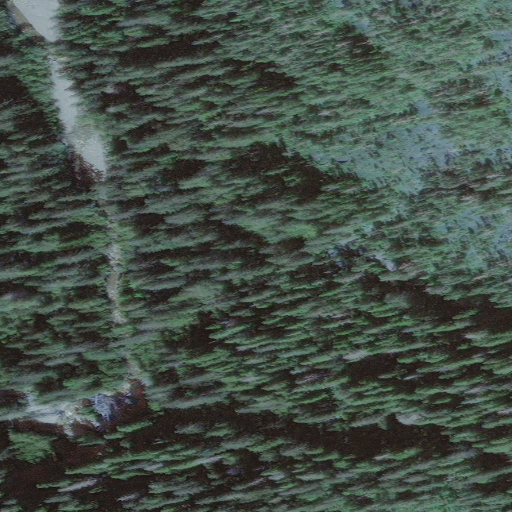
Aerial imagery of plain(s) in Alaska named Soloma Flat containing only unknown